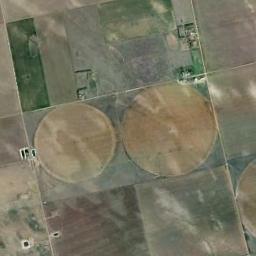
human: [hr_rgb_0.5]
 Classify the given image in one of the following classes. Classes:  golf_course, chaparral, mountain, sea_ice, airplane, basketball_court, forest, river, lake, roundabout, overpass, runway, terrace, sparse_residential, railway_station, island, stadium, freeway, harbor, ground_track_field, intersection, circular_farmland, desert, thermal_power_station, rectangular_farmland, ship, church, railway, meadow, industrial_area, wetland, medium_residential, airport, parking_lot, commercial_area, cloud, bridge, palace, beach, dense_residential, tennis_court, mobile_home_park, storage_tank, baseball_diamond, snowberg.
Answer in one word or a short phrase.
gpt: circular_farmland